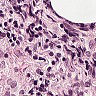
Metastatic tissue present: no